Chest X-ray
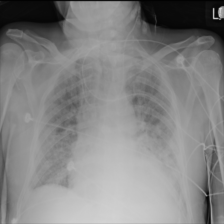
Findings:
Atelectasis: negative
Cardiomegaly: negative
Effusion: negative
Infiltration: negative
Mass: negative
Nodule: positive
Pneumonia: negative
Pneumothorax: negative
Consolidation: negative
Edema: negative
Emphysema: negative
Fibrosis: negative
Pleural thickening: negative
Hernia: negative